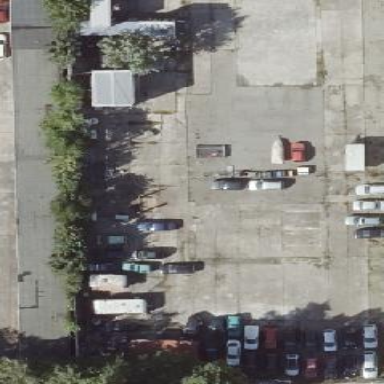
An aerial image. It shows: Car shop building.